Question: I installed Python, Docker on my machine and am trying to import the
'from airflow.contrib.operators.kubernetes_pod_operator import KubernetesPodOperator' but when I connect the docker, I get the message that the module does not exist. I have already done the 'pip install apache-airflow[kubernetes]' and I still have the same error. Is there a specific machine location that I should check if the library is actually installed? What can I do to solve this?

'''
from airflow import DAG
from datetime import datetime, timedelta
from airflow.contrib.operators.kubernetes_pod_operator import KubernetesPodOperator
from airflow.operators.dummy_operator import DummyOperator
import logging
import os
from airflow.utils.helpers import parse_template_string
default_args = {
'owner': 'airflow',
'depends_on_past': False,
'start_date': datetime.utcnow(),
'email': ['airflow@example.com'],
'email_on_failure': False,
'email_on_retry': False,
'retries': 1,
'retry_delay': timedelta(minutes=5)
}
dag = DAG(
'kubernetes_sample', default_args=default_args, schedule_interval=timedelta(minutes=10))
start = DummyOperator(task_id='run_this_first', dag=dag)
passing = KubernetesPodOperator(namespace='default',
image="Python:3.6",
cmds=["Python","-c"],
arguments=["print('hello world')"],
labels={"foo": "bar"},
name="passing-test",
task_id="passing-task",
get_logs=True,
dag=dag
)
failing = KubernetesPodOperator(namespace='default',
image="ubuntu:1604",
cmds=["Python","-c"],
arguments=["print('hello world')"],
labels={"foo": "bar"},
name="fail",
task_id="failing-task",
get_logs=True,
dag=dag
)
passing.set_upstream(start)
failing.set_upstream(start)
'''
> webserver_1 | Traceback (most recent call last): webserver_1 |
File "/usr/local/lib/python3.6/site-packages/airflow/models.py", line
377, in process_file webserver_1 | m = imp.load_source(mod_name,
filepath) webserver_1 | File "/usr/local/lib/python3.6/imp.py",
line 172, in load_source webserver_1 | module = _load(spec)
webserver_1 | File "", line 684, in
_load webserver_1 | File "", line 665, in _load_unlocked webserver_1 | File "", line 678, in exec_module webserver_1
| File "", line 219, in
_call_with_frames_removed webserver_1 | File "/usr/local/airflow/dags/example_airflow.py", line 3, in
webserver_1 | from
airflow.contrib.operators.kubernetes_pod_operator import
KubernetesPodOperator webserver_1 | File
"/usr/local/lib/python3.6/site-packages/airflow/contrib/operators/kubernetes_pod_operator.py",
line 21, in webserver_1 | from
airflow.contrib.kubernetes import kube_client, pod_generator,
pod_launcher webserver_1 | File
"/usr/local/lib/python3.6/site-packages/airflow/contrib/kubernetes/pod_launcher.py",
line 25, in webserver_1 | from kubernetes import watch,
client webserver_1 | ModuleNotFoundError: No module named
'kubernetes'
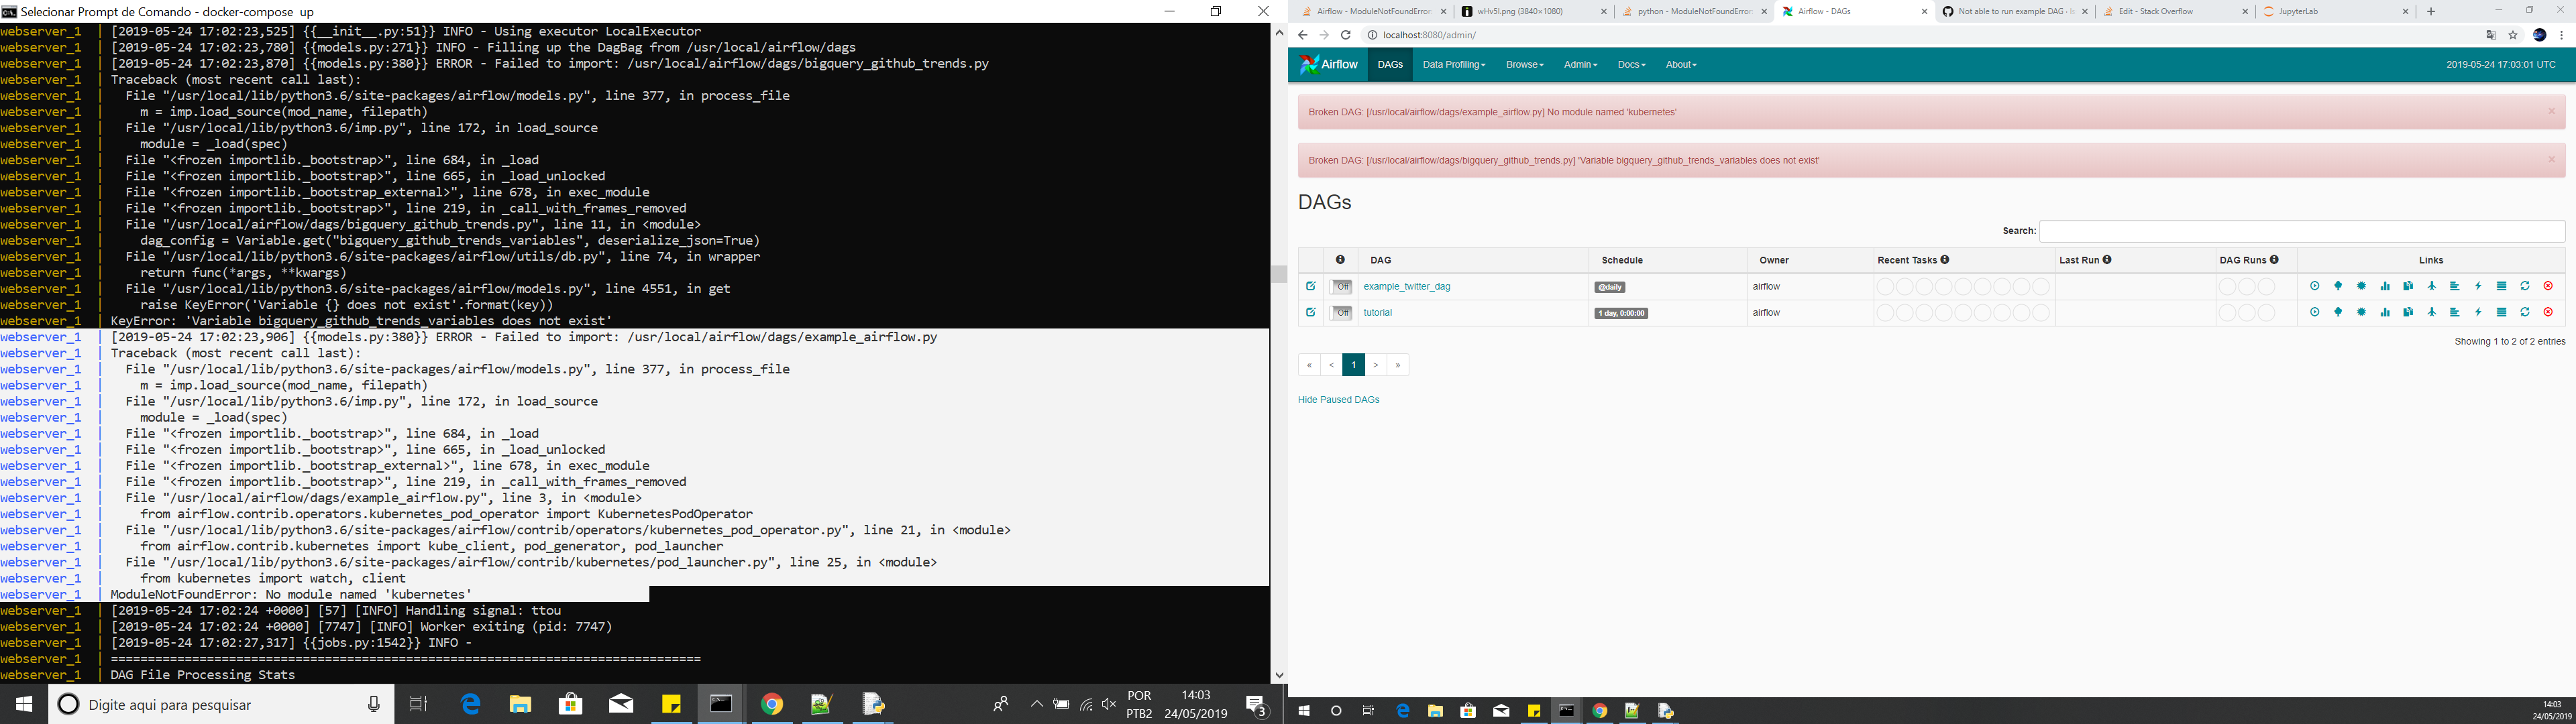
Answer: Run the following
'''
pip install apache-airflow[kubernetes]
'''
Restart Airflow webserver and scheduler after that.